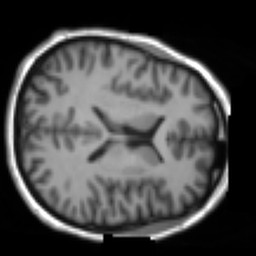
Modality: T1w
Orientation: axial